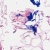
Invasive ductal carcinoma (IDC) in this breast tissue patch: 0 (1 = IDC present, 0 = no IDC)